Interaction volume radius: 5 \u00c5
Interaction volume height: 30 \u00c5
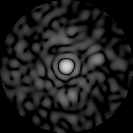
Disorder parameter: 0.8435